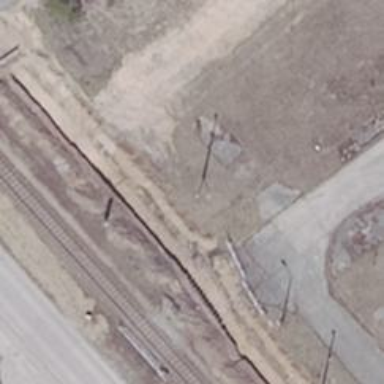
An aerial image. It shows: Railway switch.